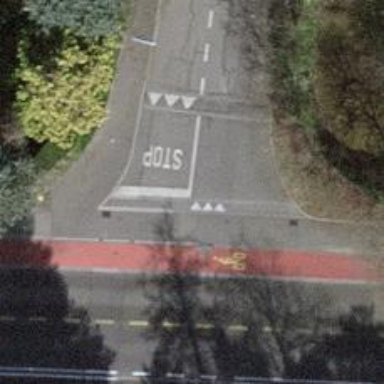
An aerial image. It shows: Stop road.